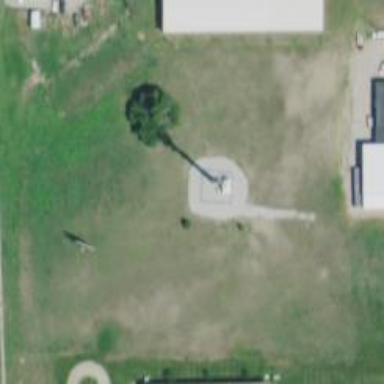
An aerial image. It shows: Statue serving as memorial.